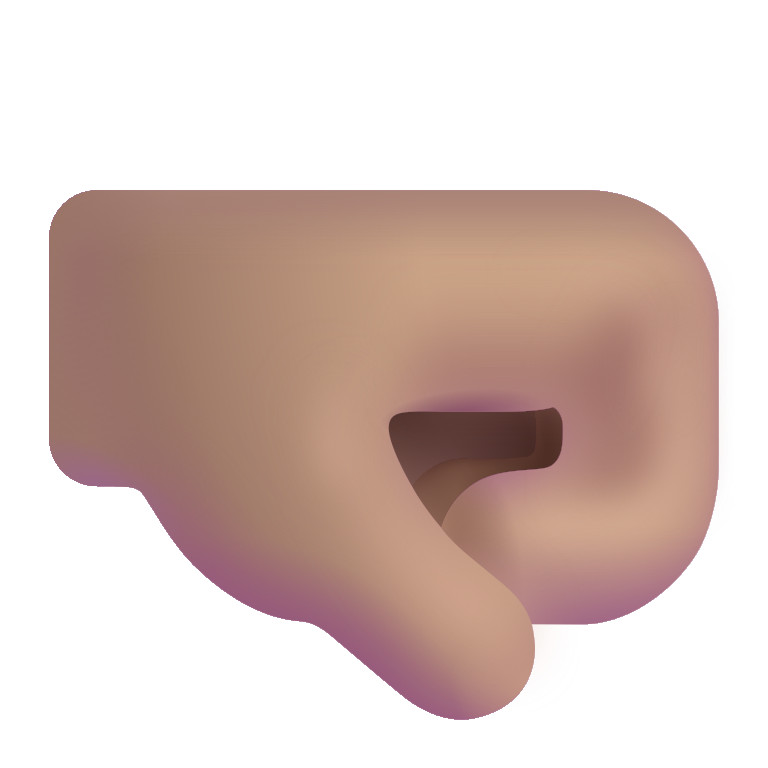
right facing fist color